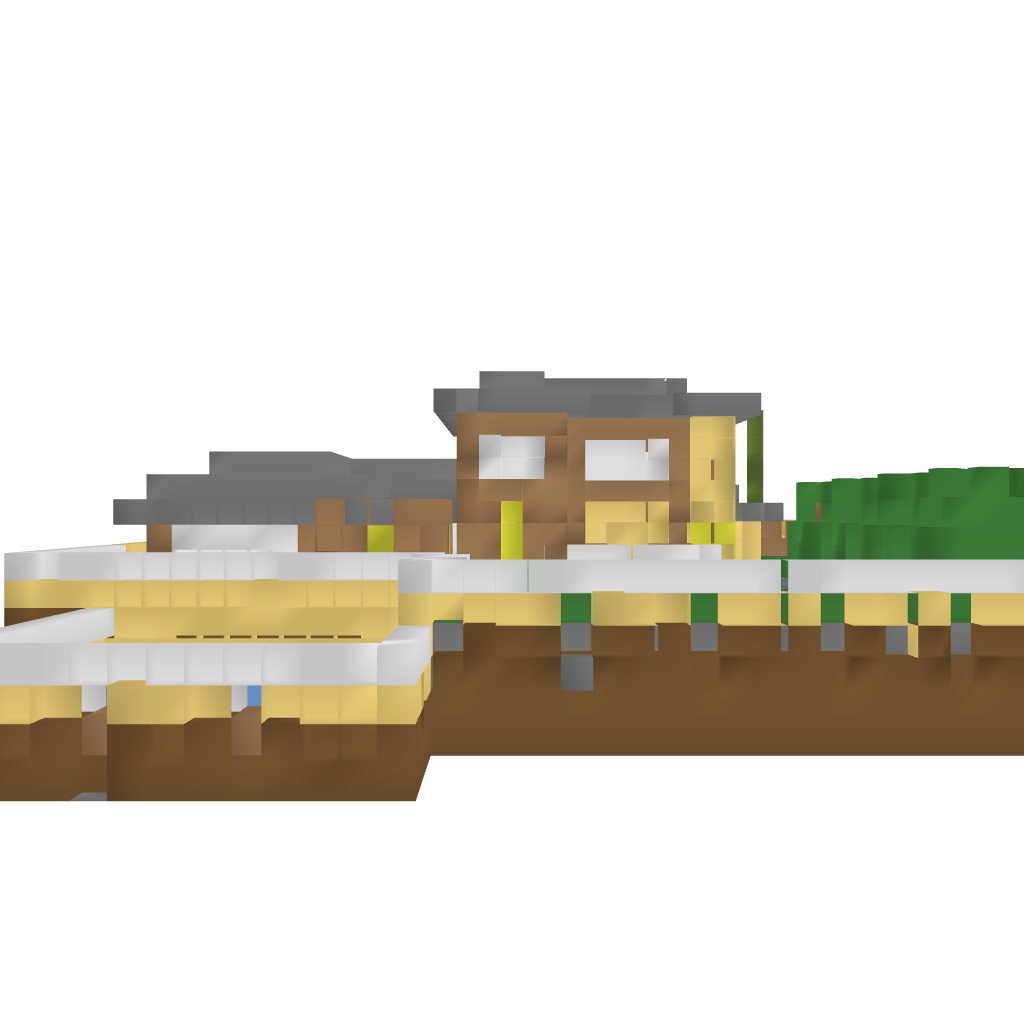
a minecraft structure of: Modern House bad low quality